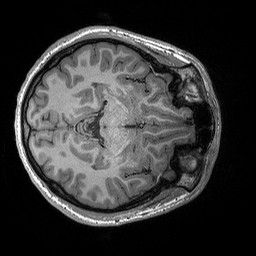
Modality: T1w
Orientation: axial
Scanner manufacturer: siemens
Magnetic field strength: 3 T
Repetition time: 2.3 s
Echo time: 0.00298 s